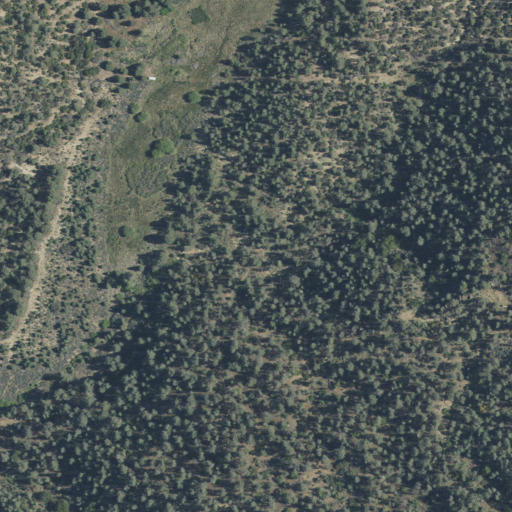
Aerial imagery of valley in California named Long Dave Valley containing evergreen forest, open development, shrub, and woody wetlands